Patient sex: F
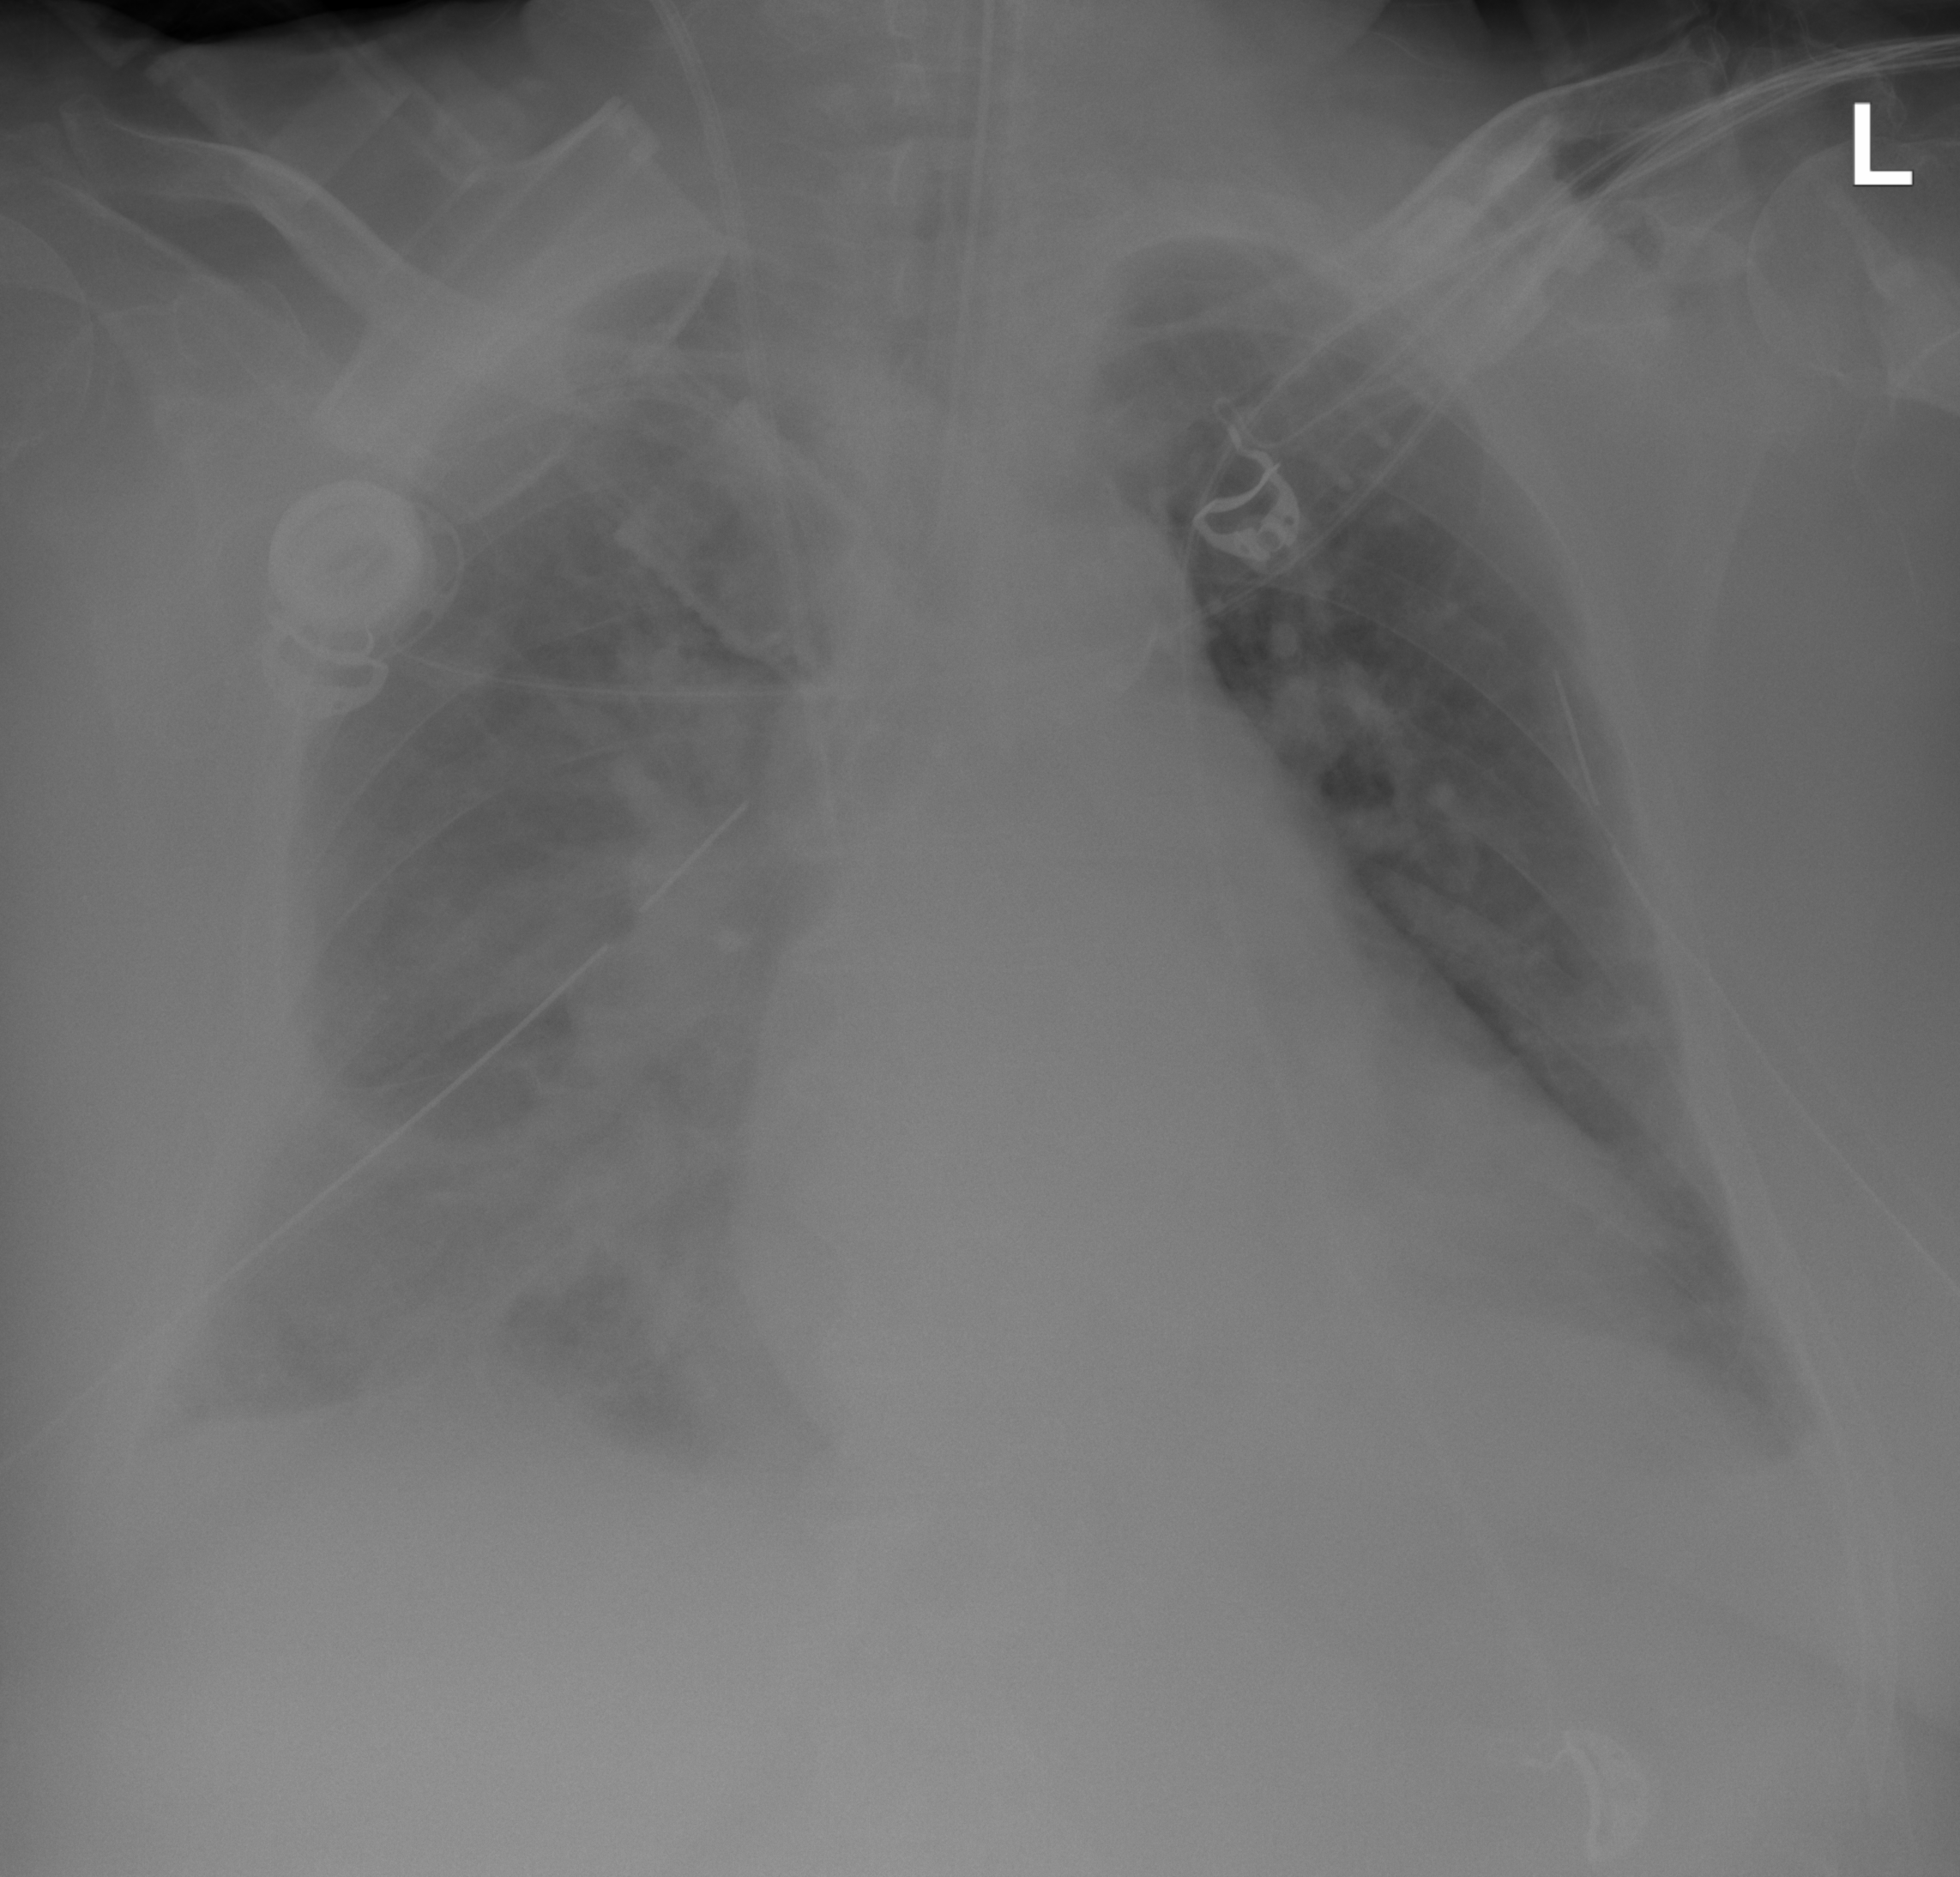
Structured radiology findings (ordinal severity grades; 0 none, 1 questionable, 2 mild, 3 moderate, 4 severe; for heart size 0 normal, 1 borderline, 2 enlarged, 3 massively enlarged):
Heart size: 2
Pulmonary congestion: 2
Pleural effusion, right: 2
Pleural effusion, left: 2
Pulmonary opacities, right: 3
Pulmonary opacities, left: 2
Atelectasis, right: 3
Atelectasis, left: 2